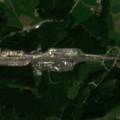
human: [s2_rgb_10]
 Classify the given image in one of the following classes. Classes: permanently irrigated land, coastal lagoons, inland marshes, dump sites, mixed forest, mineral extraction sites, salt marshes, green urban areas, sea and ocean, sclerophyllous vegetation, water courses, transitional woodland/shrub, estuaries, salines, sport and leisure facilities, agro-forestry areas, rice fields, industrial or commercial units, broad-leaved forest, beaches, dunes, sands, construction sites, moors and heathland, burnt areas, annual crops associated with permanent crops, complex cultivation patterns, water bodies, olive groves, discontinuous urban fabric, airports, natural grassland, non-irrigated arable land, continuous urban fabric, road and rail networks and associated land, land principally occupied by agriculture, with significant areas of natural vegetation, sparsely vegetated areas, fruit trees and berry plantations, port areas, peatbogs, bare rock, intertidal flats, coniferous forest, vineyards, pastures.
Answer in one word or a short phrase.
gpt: discontinuous urban fabric, road and rail networks and associated land, pastures, mixed forest